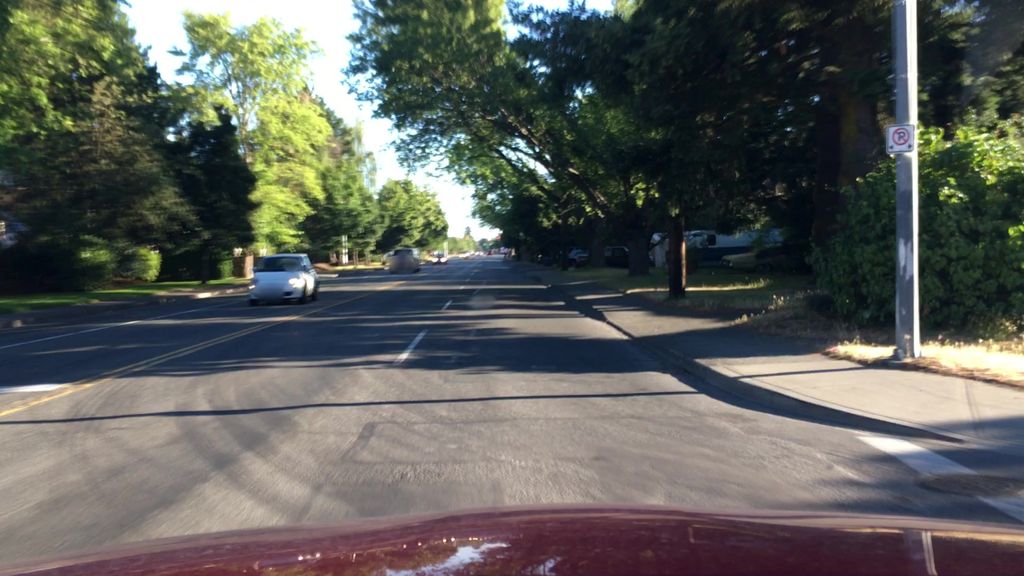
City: victoria